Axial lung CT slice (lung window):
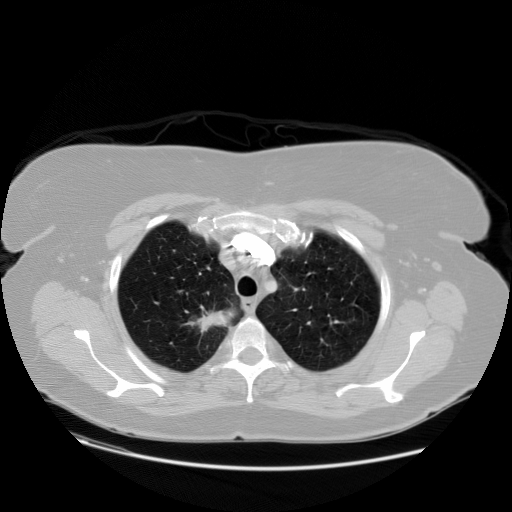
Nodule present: yes
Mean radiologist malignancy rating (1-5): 4.5